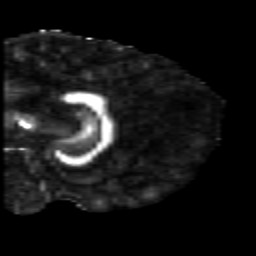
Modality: FA
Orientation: sagittal
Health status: healthy
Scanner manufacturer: siemens
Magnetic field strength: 3 T
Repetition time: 10 s
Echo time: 0.092 s